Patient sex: M
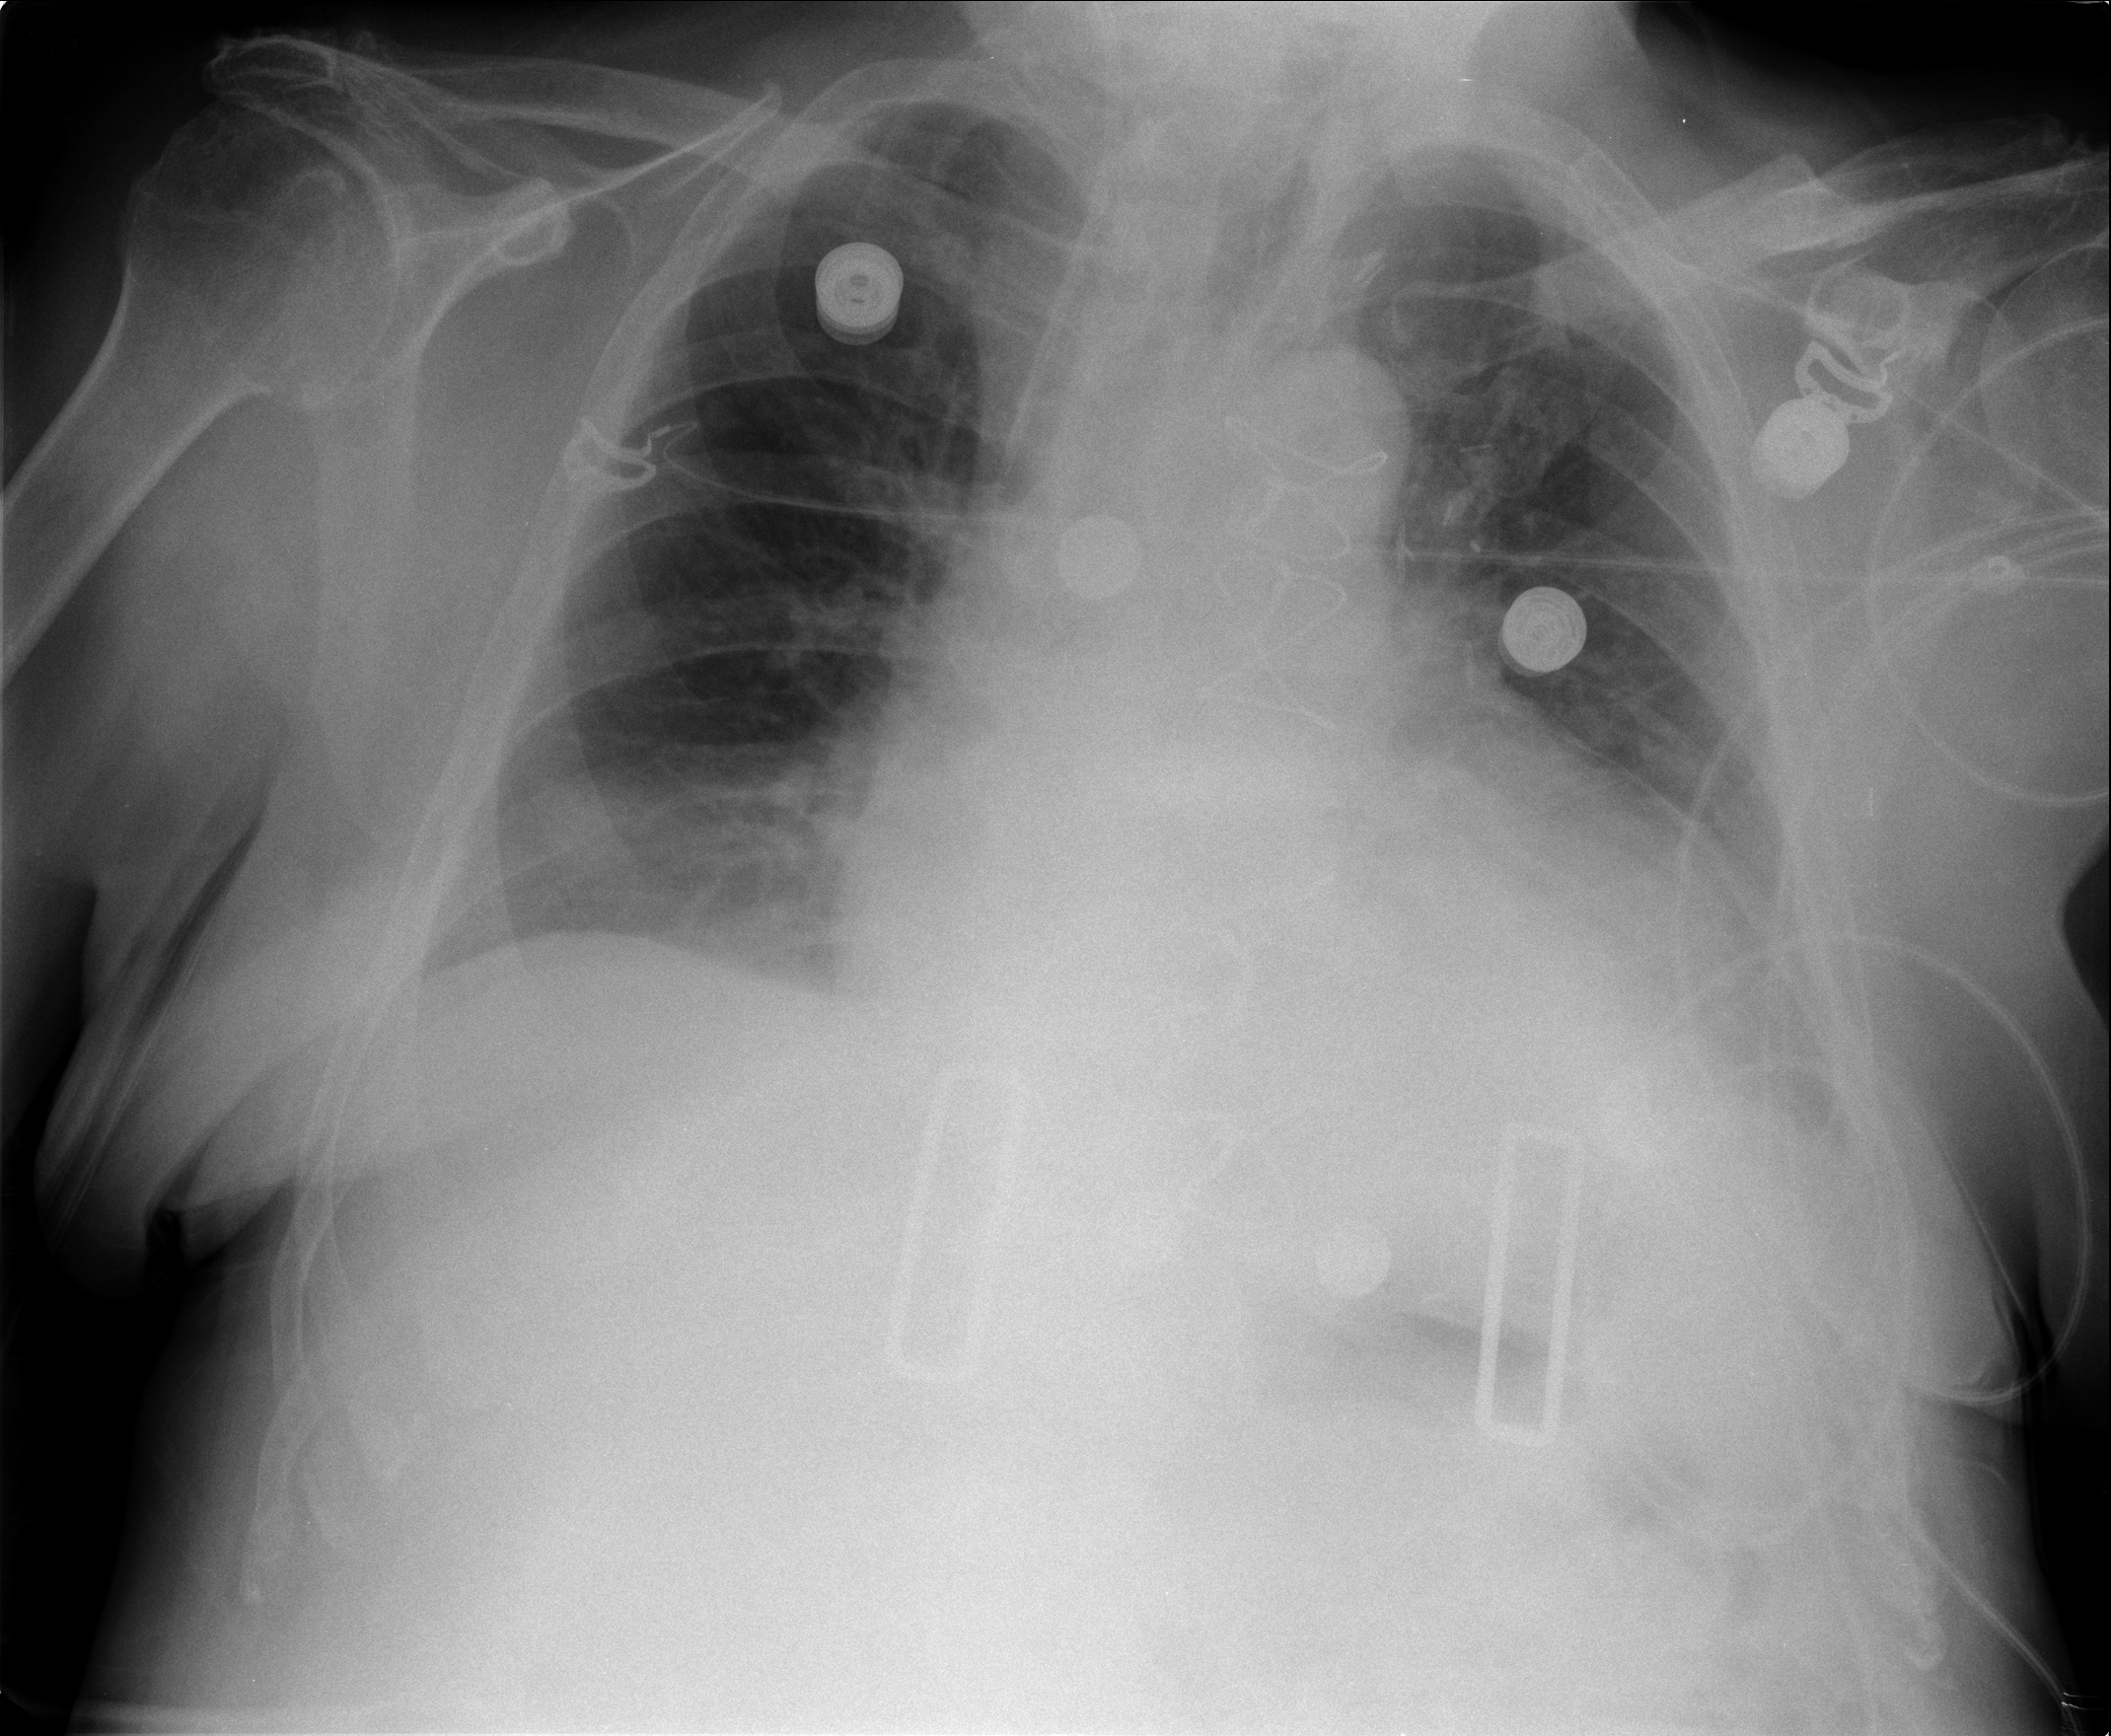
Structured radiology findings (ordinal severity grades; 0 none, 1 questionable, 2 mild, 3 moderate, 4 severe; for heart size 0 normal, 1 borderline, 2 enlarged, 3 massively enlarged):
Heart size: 2
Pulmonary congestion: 0
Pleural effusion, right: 0
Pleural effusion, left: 2
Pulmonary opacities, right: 0
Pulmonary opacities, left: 0
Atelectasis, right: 2
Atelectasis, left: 2